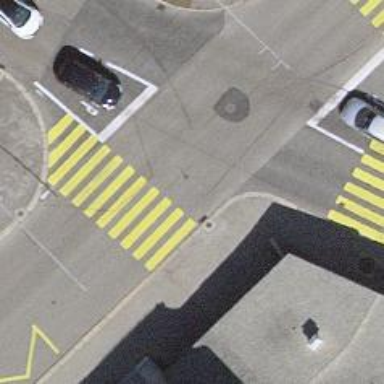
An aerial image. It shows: Uncontrolled zebra crossing with notable zebra markings.